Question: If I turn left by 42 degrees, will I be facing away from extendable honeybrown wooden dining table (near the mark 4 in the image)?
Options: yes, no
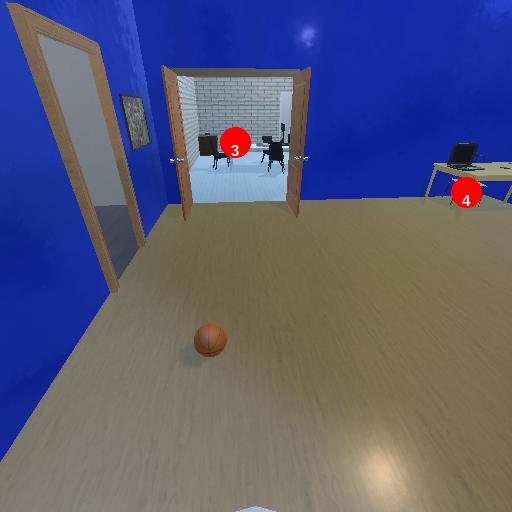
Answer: yes